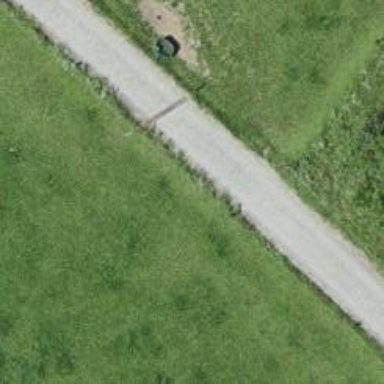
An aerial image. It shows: Service road with grade1 cobblestone surface. It is designated as route.